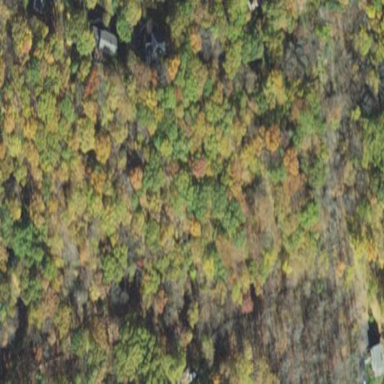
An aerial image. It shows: Existing Preserved Open Space in woodland area.